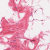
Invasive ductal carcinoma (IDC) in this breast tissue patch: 0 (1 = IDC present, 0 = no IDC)